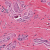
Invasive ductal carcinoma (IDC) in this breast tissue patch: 0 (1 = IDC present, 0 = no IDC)